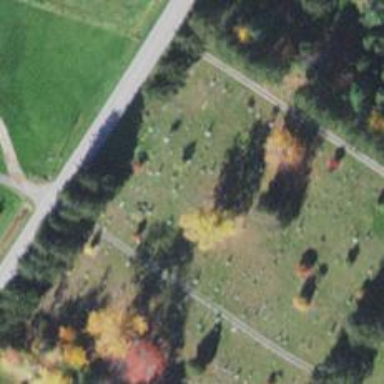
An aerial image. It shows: Memorial site with historic significance.